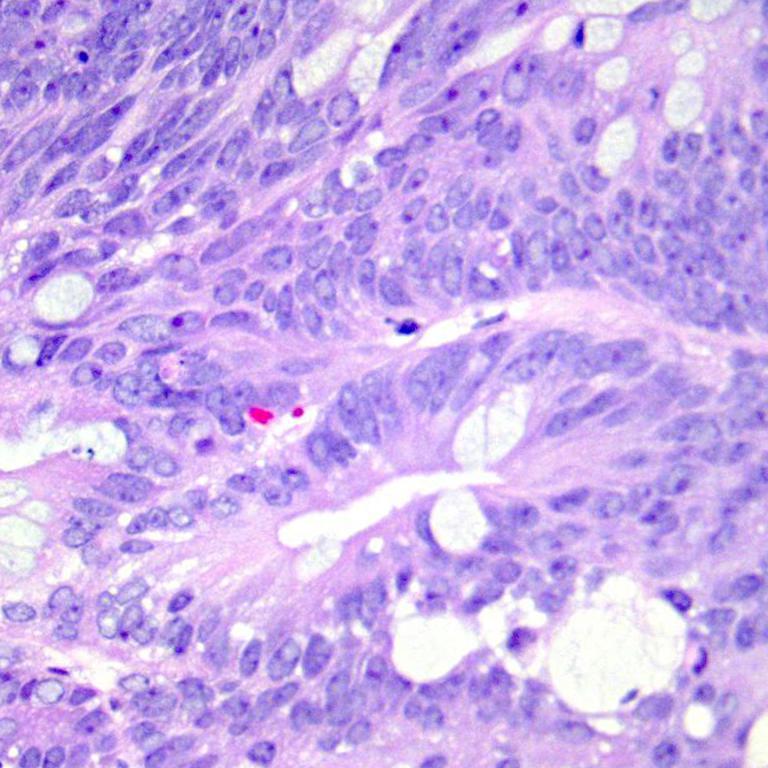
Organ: colon
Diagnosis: adenocarcinomas